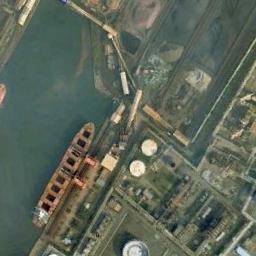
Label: ship